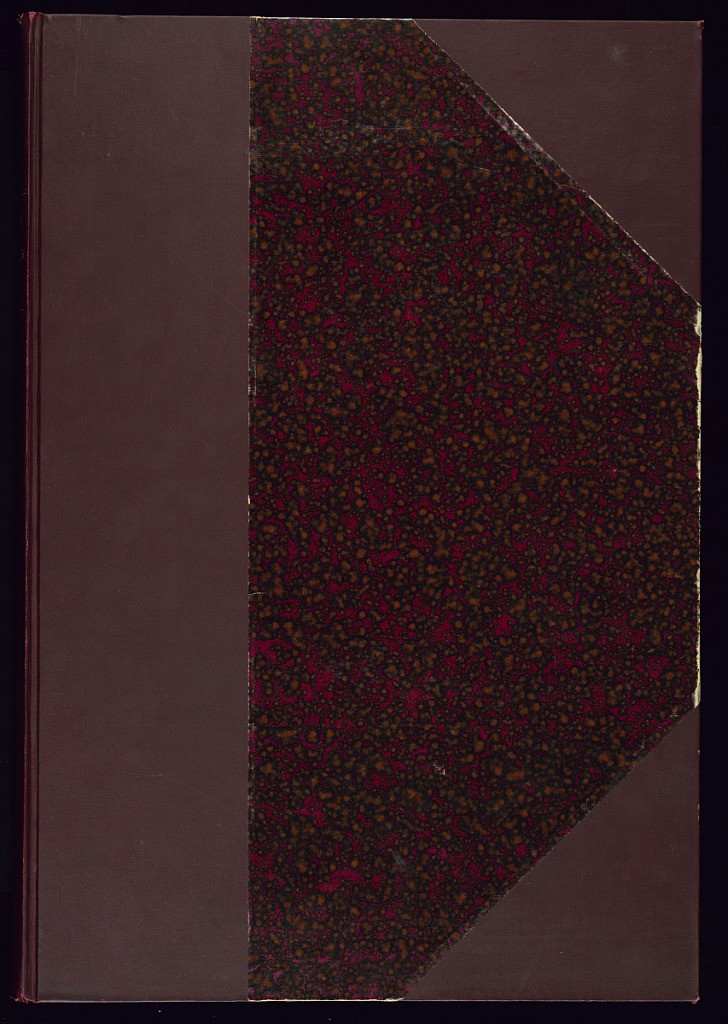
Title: Album of Prints: Tome 2 of the Oeuvre of Juste-François Boucher, known as Boucher fils
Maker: Juste-François Boucher, French, 1736 – 1782
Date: ca. 1775
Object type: Album
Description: Album of prints containing volume two of the collected works of Juste-François Boucher, which includes books seventeen through thirty-two of designs for furniture. The album is missing: 19e. Cahier (all plates); 28e. Cahier, Nos. 165, 165-166; 30e. Cahier, No. 175; 31e. Cahier, No. 181.